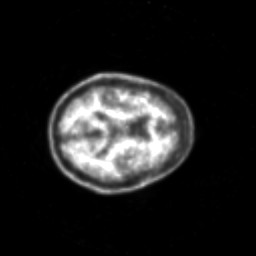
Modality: PET
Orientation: axial
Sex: female
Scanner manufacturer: siemens